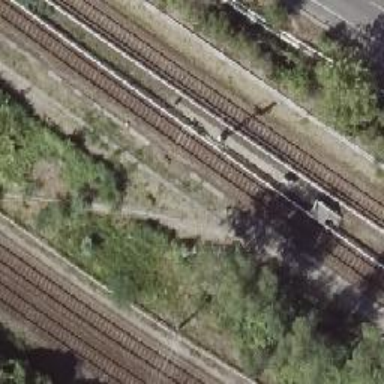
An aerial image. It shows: Light rail electrified railway.